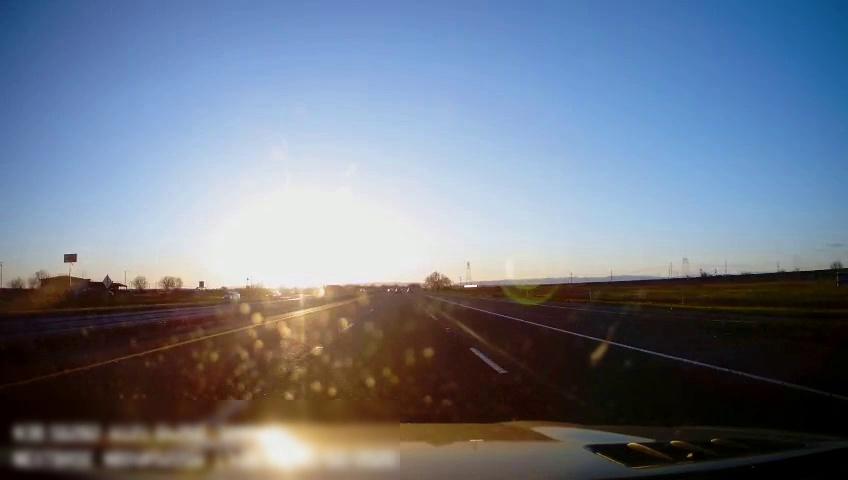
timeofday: Day
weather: Sunny
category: Drivable Space
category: Drivable Space
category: Vehicles | SUV
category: Vehicles | SUV
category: Lanes | Alternate Lane
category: Lanes | Current Lane
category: Lanes | Current Lane
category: Lanes | Alternate Lane
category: Lanes | Alternate Lane